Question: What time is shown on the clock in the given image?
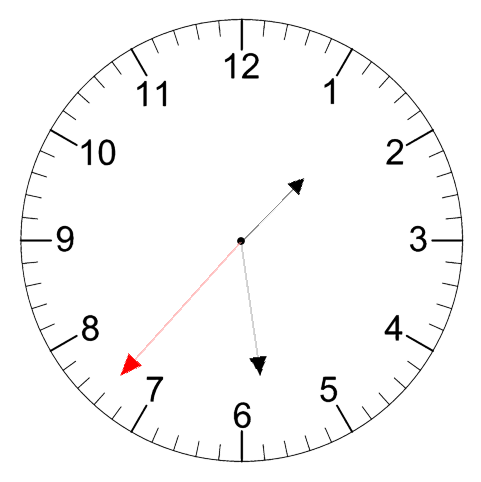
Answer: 01:28:37